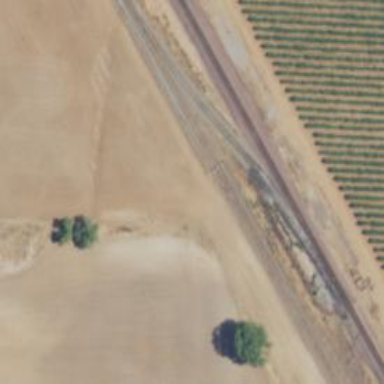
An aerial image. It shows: Railway siding for service.